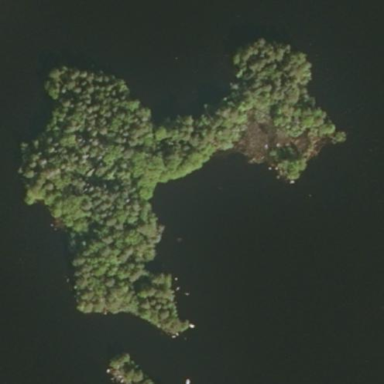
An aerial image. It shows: Island.